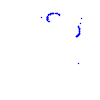
Particle: kaon